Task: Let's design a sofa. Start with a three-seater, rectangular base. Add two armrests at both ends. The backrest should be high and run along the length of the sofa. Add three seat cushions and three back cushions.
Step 339:
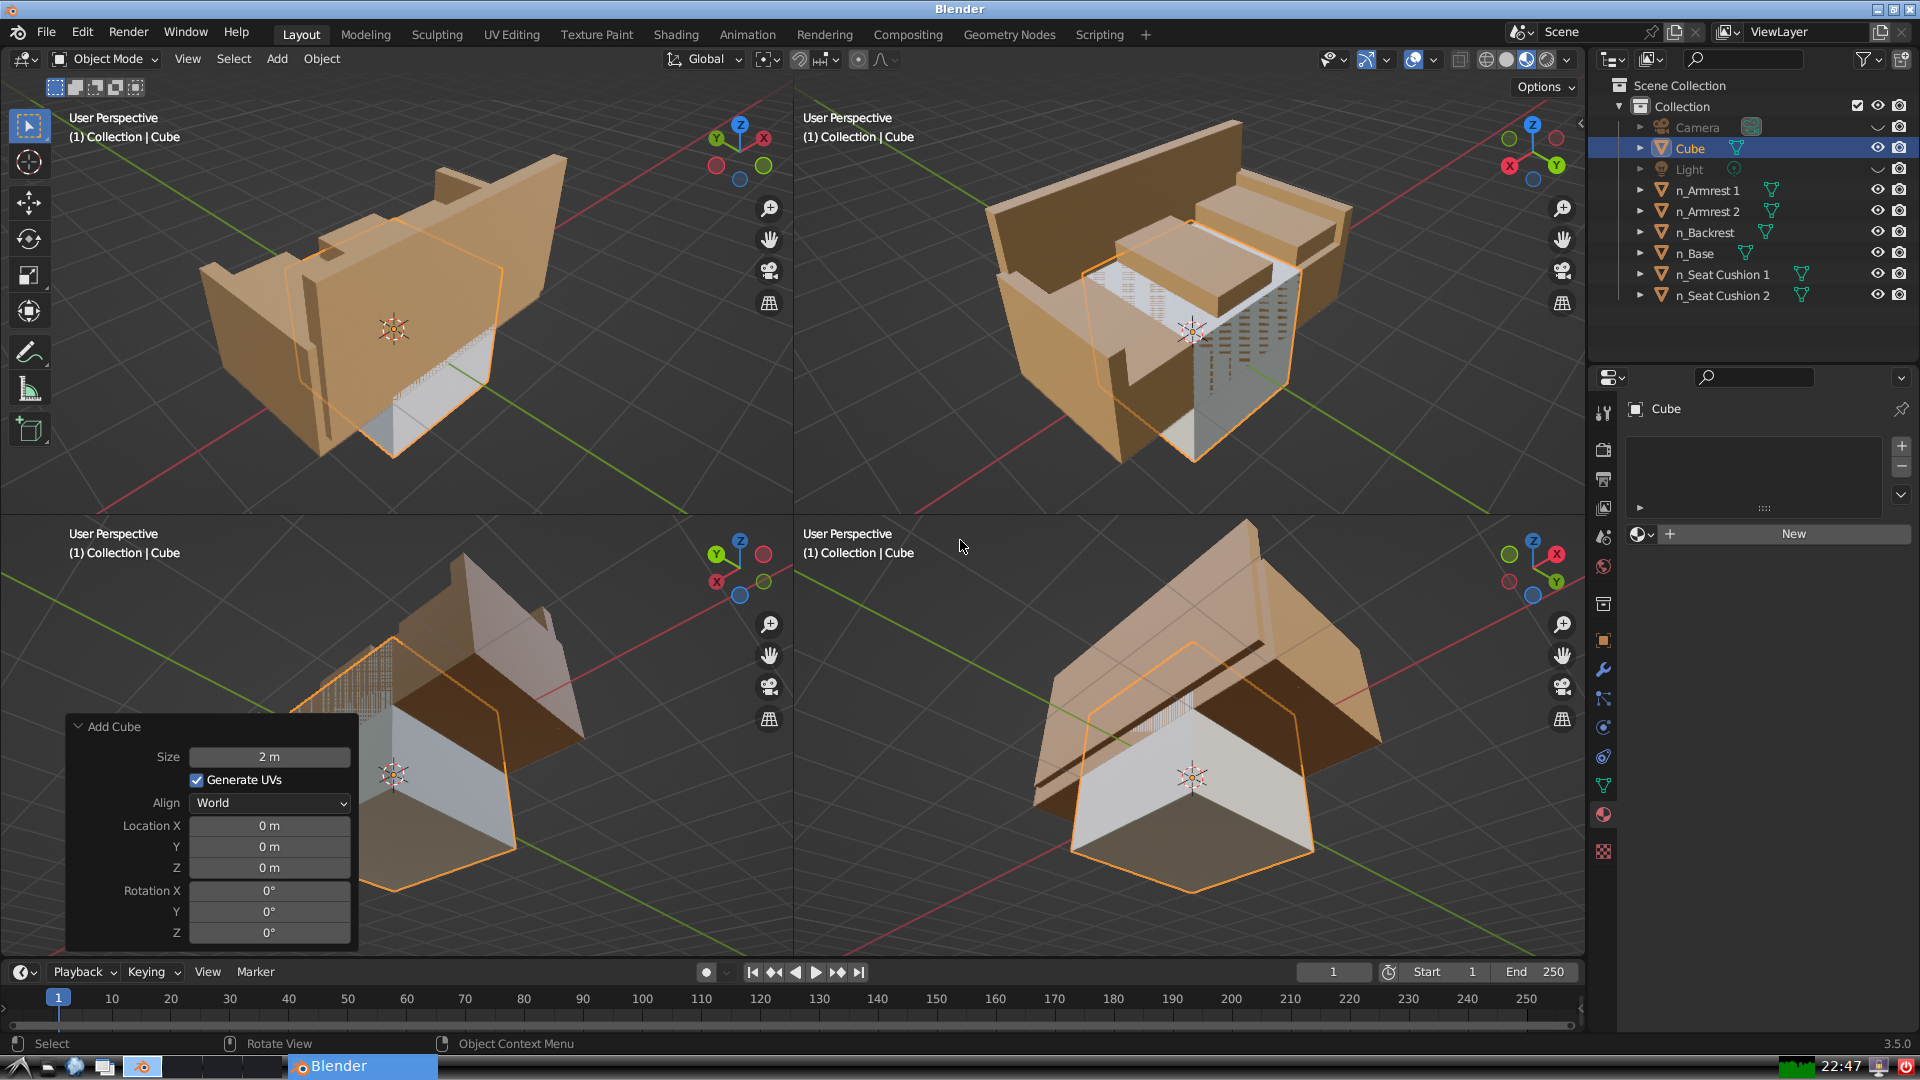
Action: {"mouse_move": [270, 826]}